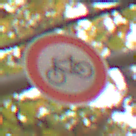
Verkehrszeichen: VerbotRadverkehr
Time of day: MorningAfternoon
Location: Outdoor (Nature)
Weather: Overcast
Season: Autumn
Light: Natural